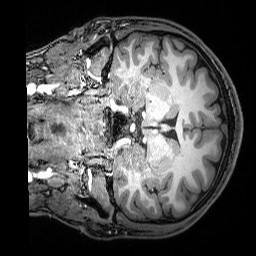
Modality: T1w
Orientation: coronal
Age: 21
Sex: male
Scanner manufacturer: siemens
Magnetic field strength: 3 T
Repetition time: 2.53 s
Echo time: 0.00388 s